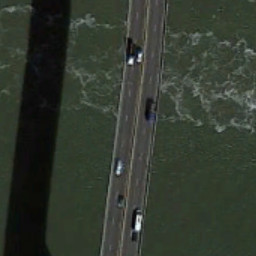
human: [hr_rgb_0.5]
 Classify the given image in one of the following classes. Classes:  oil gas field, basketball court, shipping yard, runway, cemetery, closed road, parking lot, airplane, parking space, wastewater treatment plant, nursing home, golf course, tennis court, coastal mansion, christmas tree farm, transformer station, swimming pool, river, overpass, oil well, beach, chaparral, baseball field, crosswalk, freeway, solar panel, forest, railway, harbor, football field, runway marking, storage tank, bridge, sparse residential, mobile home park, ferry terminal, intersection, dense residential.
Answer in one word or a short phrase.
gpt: bridge